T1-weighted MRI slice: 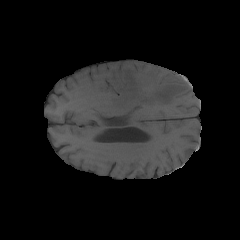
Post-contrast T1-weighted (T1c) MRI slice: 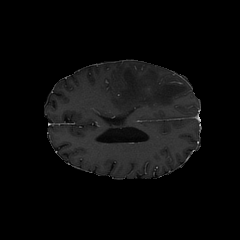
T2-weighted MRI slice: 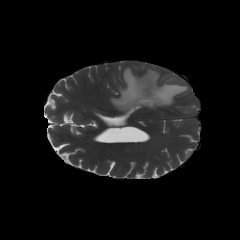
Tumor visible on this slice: yes